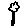
Label: flower